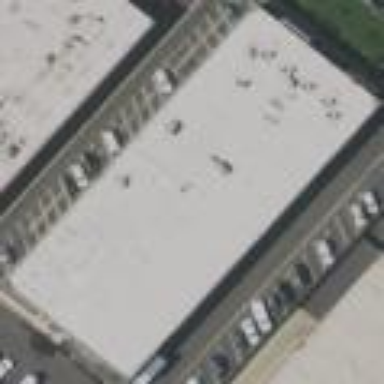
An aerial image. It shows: Commercial building.